I will show an image sequence of human cooking. I have annotated the images with numbered circles. Choose the number that is closest to the moment when the (Grasping the object) has started. You are a five-time world champion in this game. Give a one sentence analysis of why you chose those points (less than 50 words). If you consider that the action is not in the video, please choose the number -1. Provide your answer at the end in a json file of this format: {"points": []}
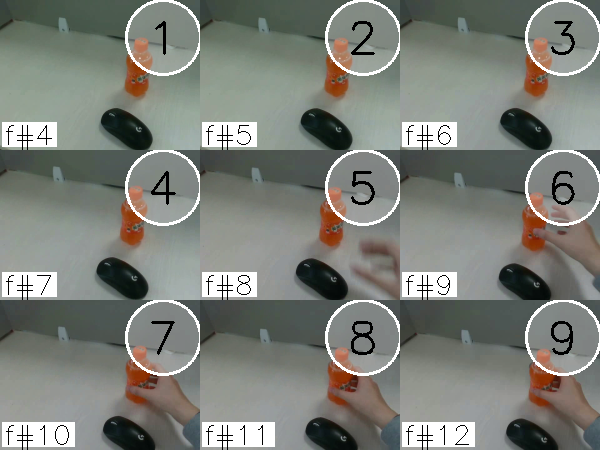
Frame 8 shows the clearest moment of hand-object contact.
{"points": [8]}